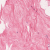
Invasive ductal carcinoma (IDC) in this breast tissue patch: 0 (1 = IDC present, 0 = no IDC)